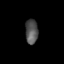
Tissue: skin
Cell type: Fibroblasts
Senescence score: 0.7081
Nuclear area (px): 307
Mean DAPI intensity: 82.332